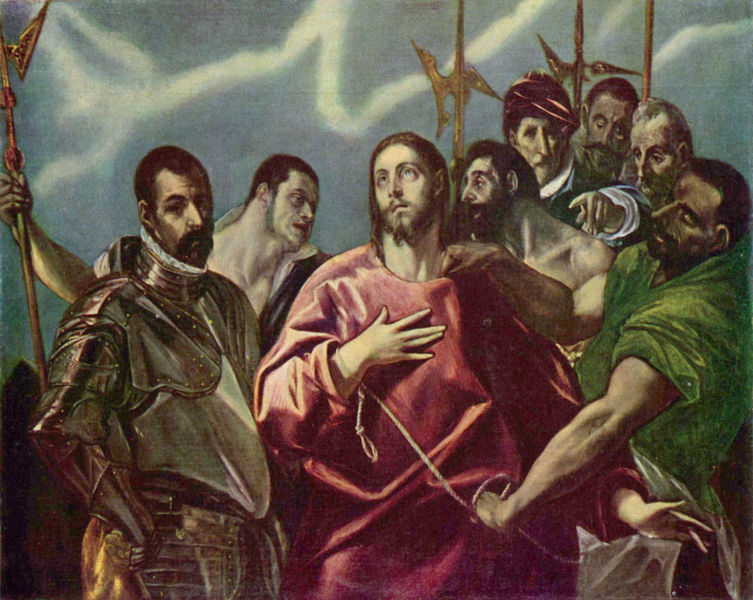
Titel: Die Entkleidung Christi
Künstler: El Greco
Standort: Budapest
Institution: Szépmüvészeti Múzeum
Schlagwörter: blau, dunkel, gemälde, gruppe, hand, himmel, kopf, körper, mann, schatten, weiß, wolken, grün, menschen, ausschnitt, braun, finger, grau, hell, licht, männer, nase, schwarz, szene, blick, rot, weg, wolke, bart, bärte, arm, arme, augen, band, falten, gesicht, halten, knoten, silber, vollbart, hände, öl, gewand, gold, haare, mantel, schnur, stoff, strick, gewänder, vater, rosa, fesseln, spanien, italien, venedig, stab, leine, drehen, krieg, schlacht, seile, lanze, soldaten, zeigefinger, muskeln, glanz, streifen, robe, metall, entkleidung, zeigen, pink, panzer, hautfarbe, spott, spanisch, glaube, religion, seil, festnahme, gefangen, gefangennahme, häscher, schwert, verhaftung, waffen, soldat, leinwand, gebet, ritter, rüstung, rom, römer, christus, jesus, kreuzigung, blitz, manierismus, tintoretto, hellebarde, heiliger, lanzen, hellebarden, piken, märtyrer, speer, speere, bordeauxrot, jünger, gefangener, turban, el greco, blaß, christentum, purpur, fessel, kreuzgang, verspottung, pathos, juden, christ, harre, passion, spieß, gefesselt, judas, spanier, golgatha, ölberg, geisselung, verrat, abführen, scherge, greco, entkleidung christi, fesselung, spieße, stirck, pontius, peinigung, schalcht, blick nach oben, blick nach vorne, hand aufs herz, spipeß, messia, augen drehen, festnahm, acht männer, gefangem, jesus römer